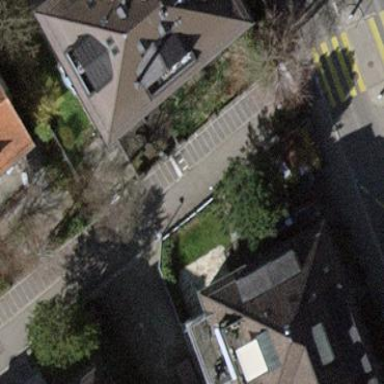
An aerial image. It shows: Building with hipped roof shape.